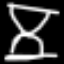
Label: hourglass